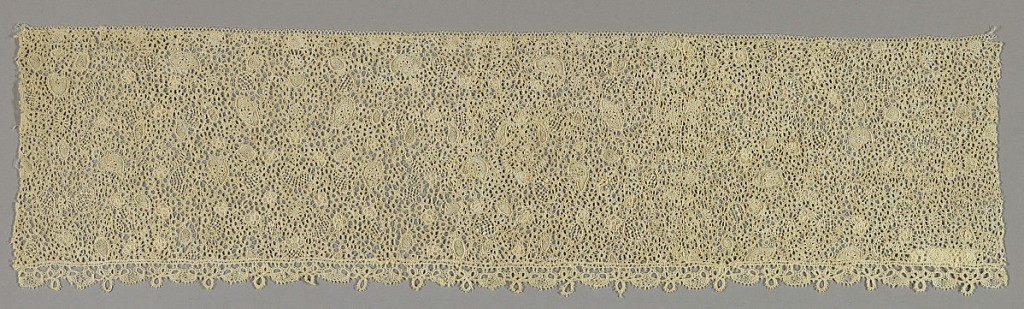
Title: Band
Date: late 17th century
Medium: linen Technique: bobbin made continuous tape with net added
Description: Dense small scale flowers.